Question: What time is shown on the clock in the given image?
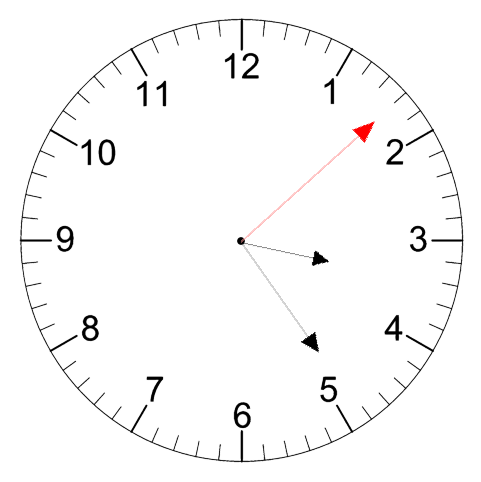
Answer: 03:24:08